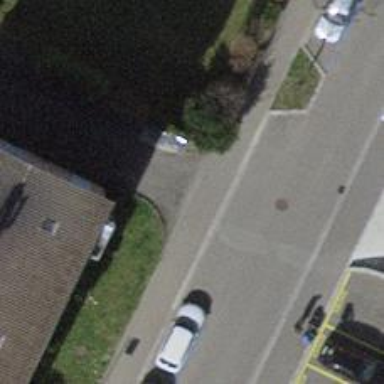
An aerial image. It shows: Unmarked crossing with traffic calming table on the road.